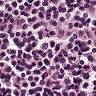
Metastatic tissue present: no